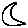
Label: moon